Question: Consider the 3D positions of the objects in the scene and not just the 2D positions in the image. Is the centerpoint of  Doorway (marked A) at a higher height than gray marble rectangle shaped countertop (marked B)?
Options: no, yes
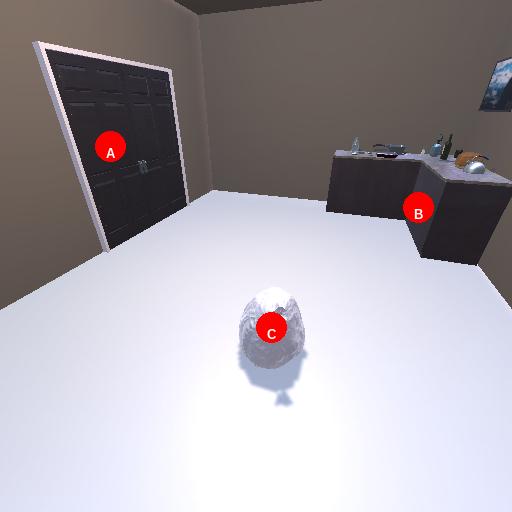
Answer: no